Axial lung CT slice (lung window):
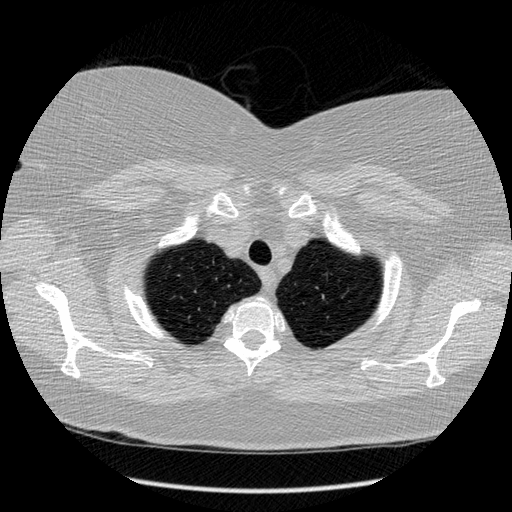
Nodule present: no